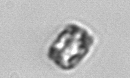
Label: Thalassiosira